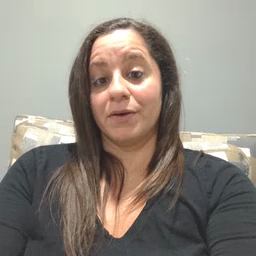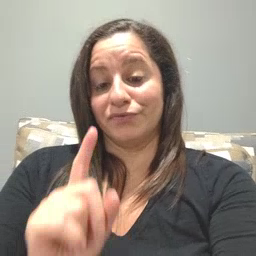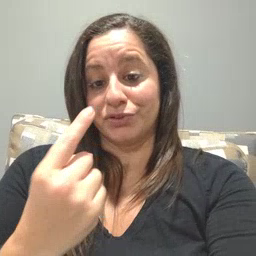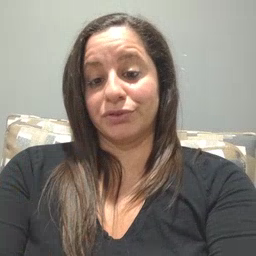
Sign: first